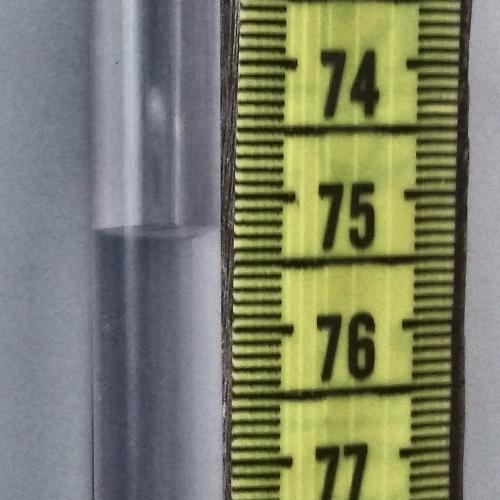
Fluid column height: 75.2 cm